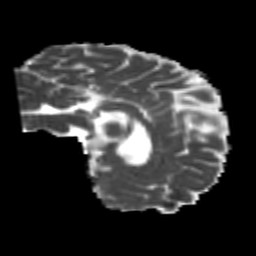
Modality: MD
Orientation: sagittal
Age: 22
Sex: female
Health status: healthy
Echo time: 0.074 s